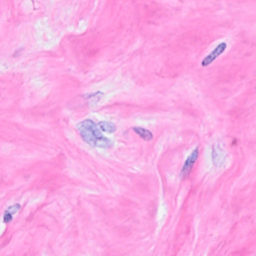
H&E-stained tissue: Breast